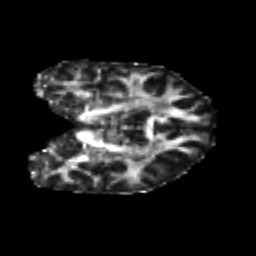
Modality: FA
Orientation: coronal
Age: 24
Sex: female
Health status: healthy
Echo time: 0.074 s